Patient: sex M, age 72
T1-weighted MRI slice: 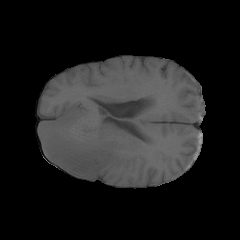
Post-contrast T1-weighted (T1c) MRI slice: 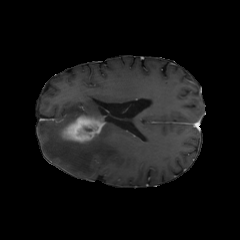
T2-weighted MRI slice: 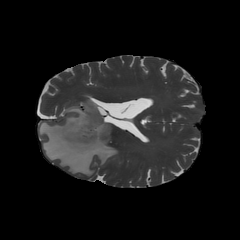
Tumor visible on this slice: yes
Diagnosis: Glioblastoma, IDH-wildtype
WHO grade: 4